Question:
I'm trying to just copy an external library .jar file into my libs folder. It keeps saying, that it's a read-only file. How do I go about doing this? Thanks :)
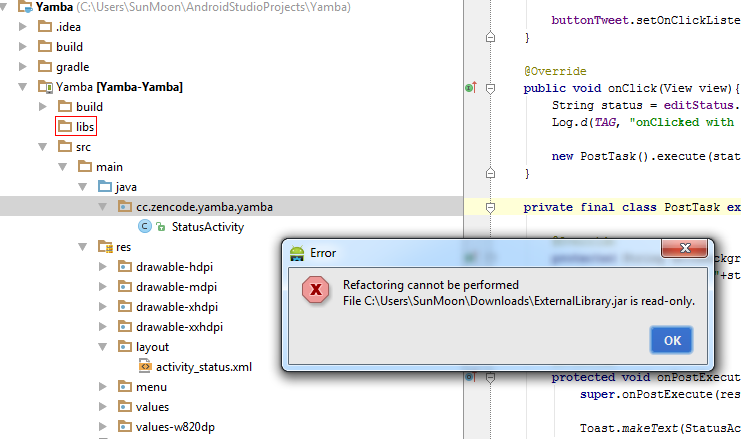
Answer: The problem isn't that your file is read only. It happened to me today on my iMac with *.png files that weren't read only. Instead of dragging it, try the old fashion way: copy your file and then paste it in your folder. It may work.
Apparently, it's a bug with the latest Android Studio